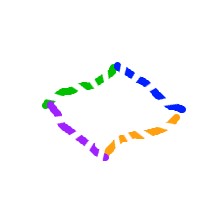
Shape: rhombus